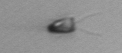
Label: Pyramimonas